Question: I have this multiline textbox. I want to add an ImageButton to the top left of the textbox.
I saw a few methods but none of them seemed to be too much of a help.
Here's the code:
'''
<p>
<asp:TextBox ID="txtDescription" Width="98%" Height="300px" style="overflow:auto" BorderStyle="Outset" BorderWidth="2px"
runat="server" Visible="false" TextMode="MultiLine" ReadOnly="true" ></asp:TextBox>
</p>
'''
'''
protected void SetTextBox(int levelID)
{
switch (levelID)
{
case 1: // = not started yet
txtDescription.CssClass = "textBoxWhite";
break;
case 2: //= in proccess
txtDescription.CssClass = "textBoxBlue";
break;
case 3: //= completed
txtDescription.CssClass = "textBoxRed";
break;
}
}
'''
'''
.textBoxRed
{
background: rgba(255, 181, 181, 0.5);
}
.textBoxBlue
{
background: rgba(181, 181, 255, 0.5);
}
.textBoxWhite
{
background: rgba(255, 255, 255, 0.5);
}
'''
<URL>

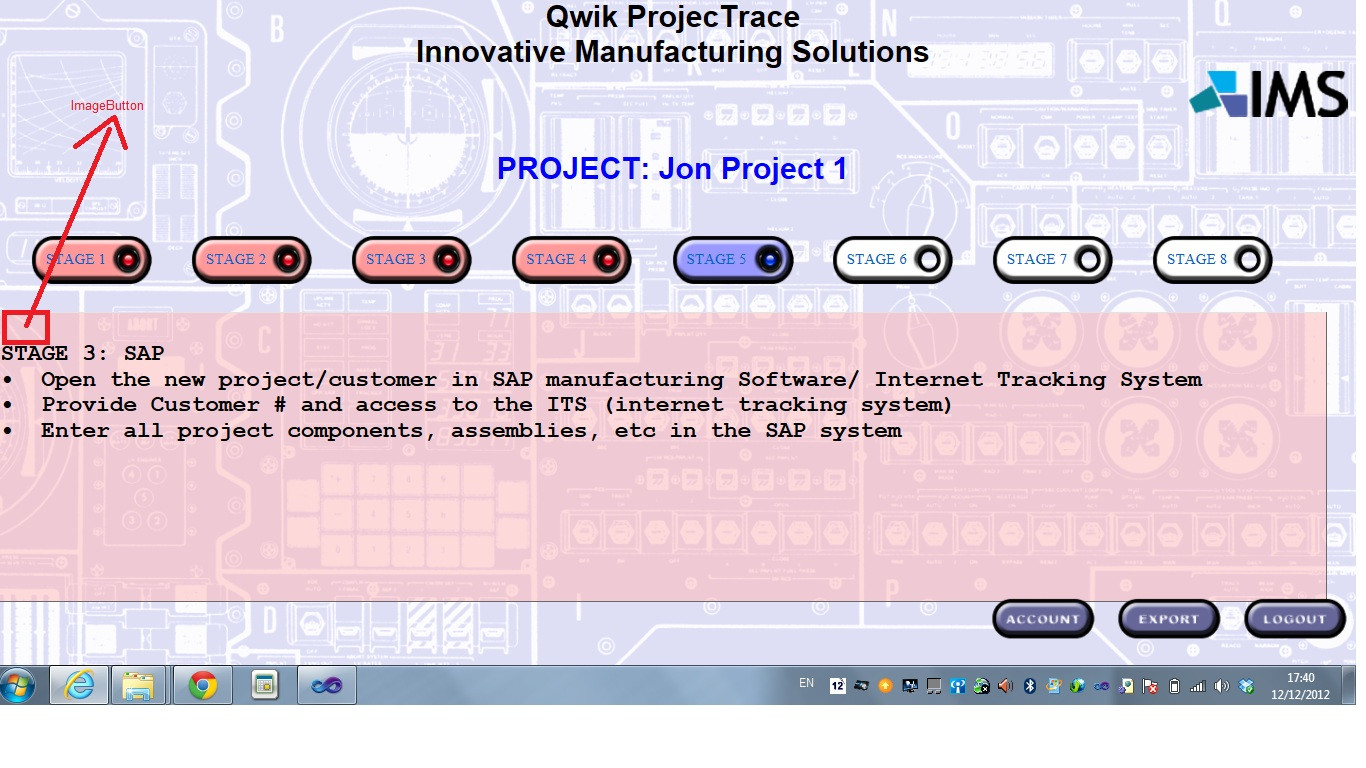
Answer: you could do something like this:
'''
<div>
<asp:TextBox ID="txtDescription" CssClass="nice-input" ...></asp:TextBox>
</div>
'''
'''
.nice-input
{
background:#FFFFFF url('http://www.cssportal.com/form-elements/images/search.png') no-repeat 4px 4px;
padding:25px 4px 4px 4px;
border:1px solid #CCCCCC;
width:98%;
height:300px;
}
'''
you could do something like this
'''
<div>
<asp:ImageButton ID="ClickMeButton" CssClass="nice-button" ...></asp:TextBox>
<asp:TextBox ID="txtDescription" CssClass="nice-input" ...></asp:TextBox>
</div>
'''
'''
.nice-input
{
padding:25px 4px 4px 4px;
border:1px solid #CCCCCC;
width:98%;
height:300px;
}
.nice-button
{
background:#FFFFFF url('http://www.cssportal.com/form-elements/images/search.png') no-repeat 0px 0px;
position:relative;
top:24px;
left:4px;
}
'''
The second solution is very hackish. if you could use jQuery to perform the post instead of your asp:ImageButton it could be much nicer.